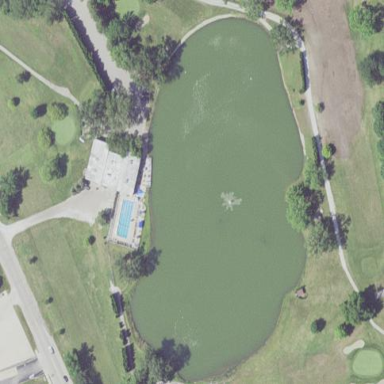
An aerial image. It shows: Golf course.